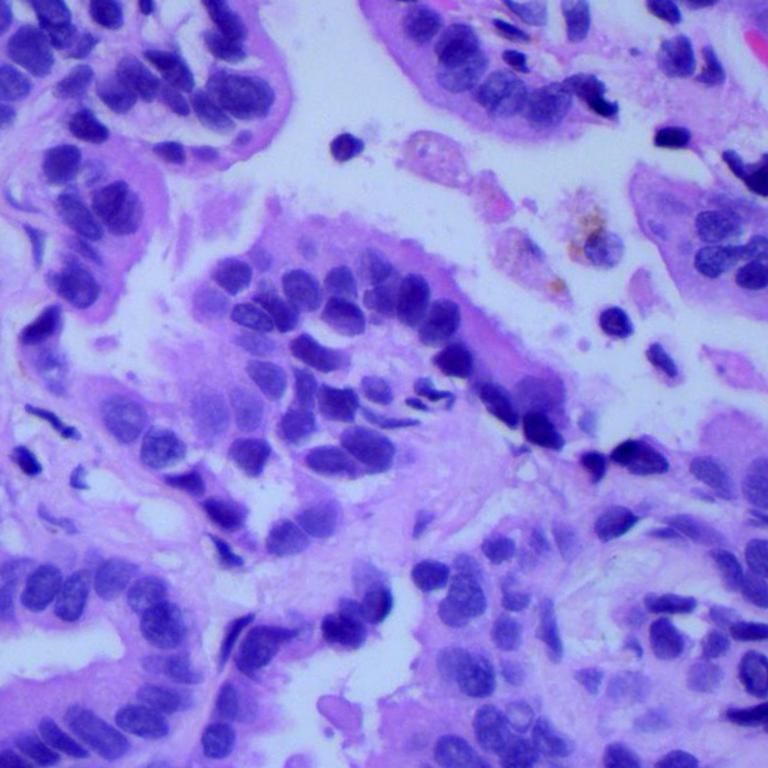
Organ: lung
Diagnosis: adenocarcinomas